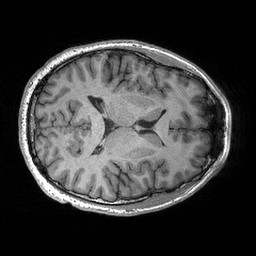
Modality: T1w
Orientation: axial
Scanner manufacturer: siemens
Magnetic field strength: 3 T
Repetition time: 2.3 s
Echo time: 0.00298 s